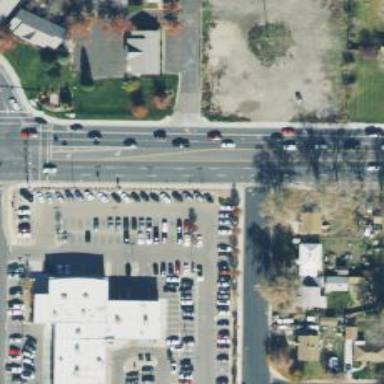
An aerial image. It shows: Commercial area with car shop.